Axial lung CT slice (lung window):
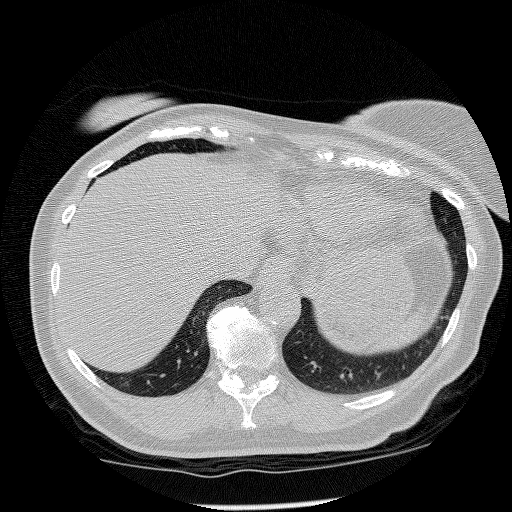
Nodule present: no